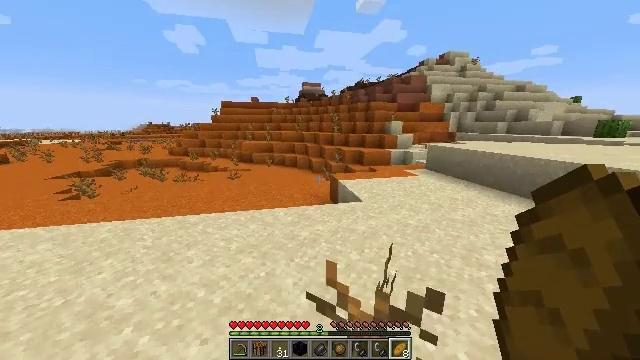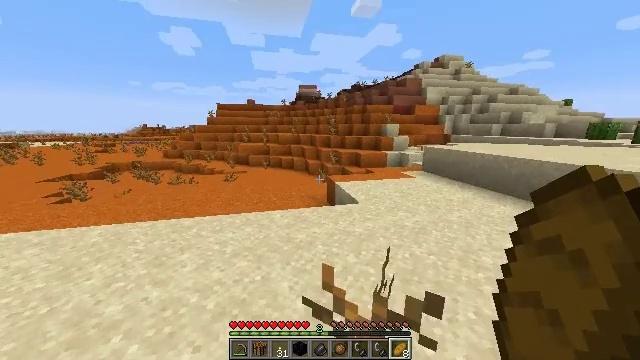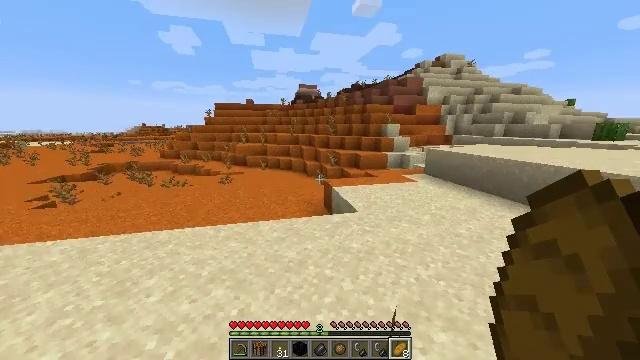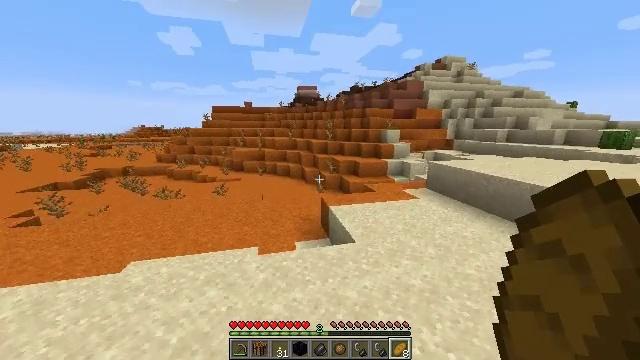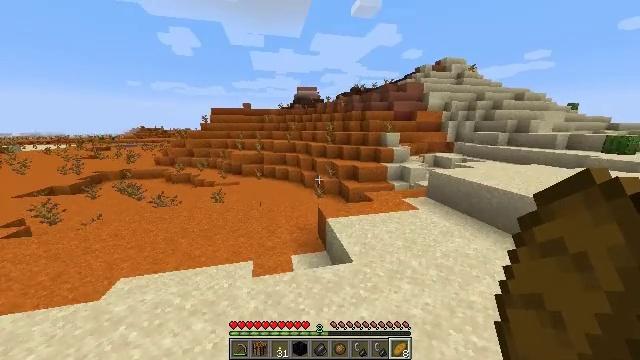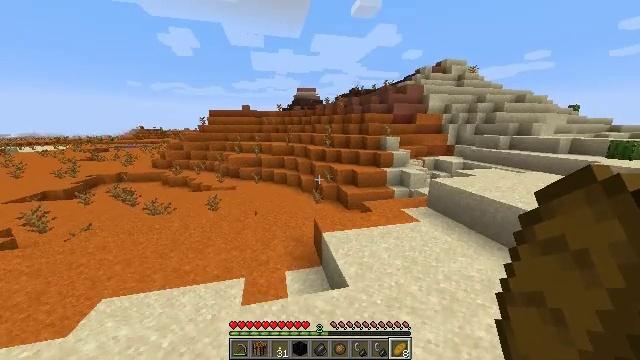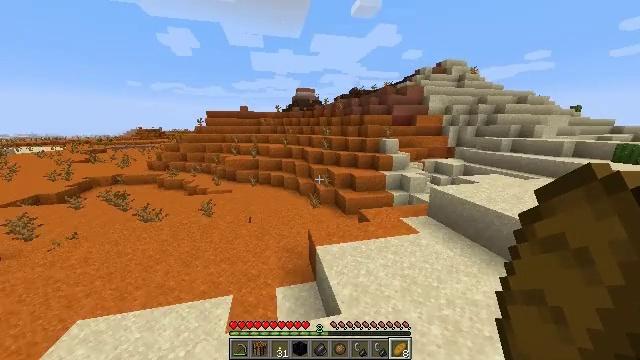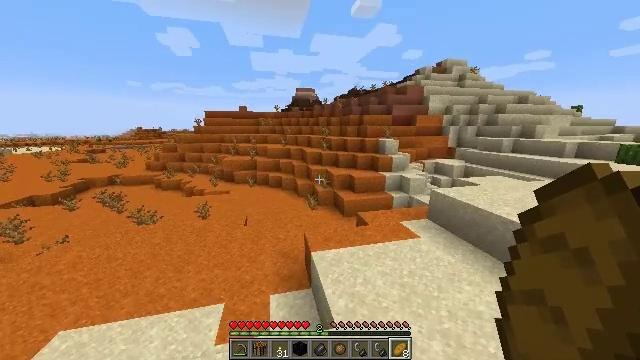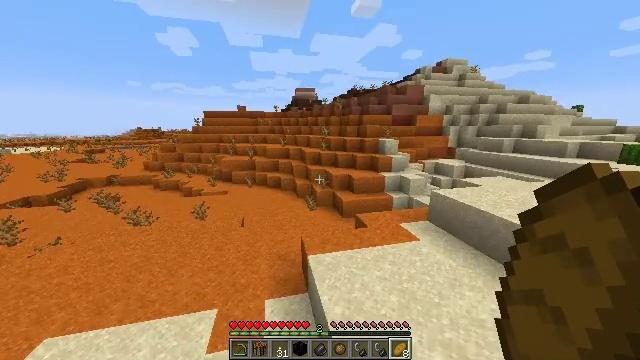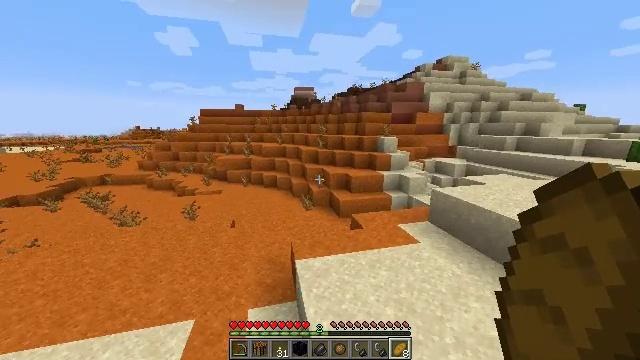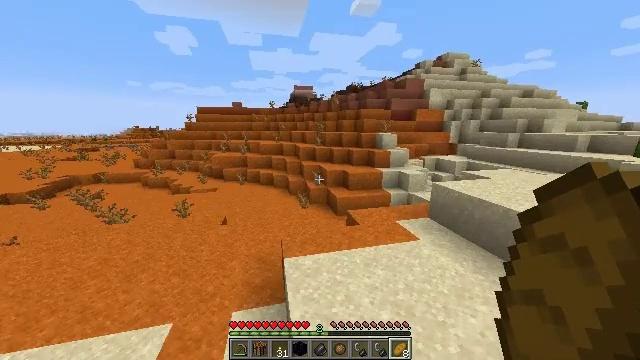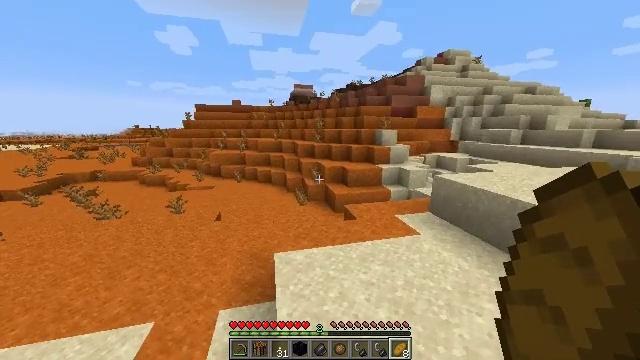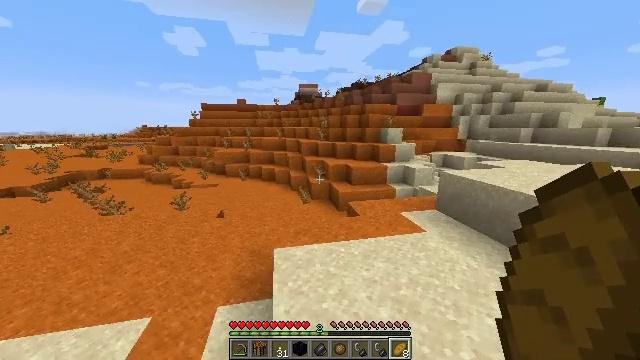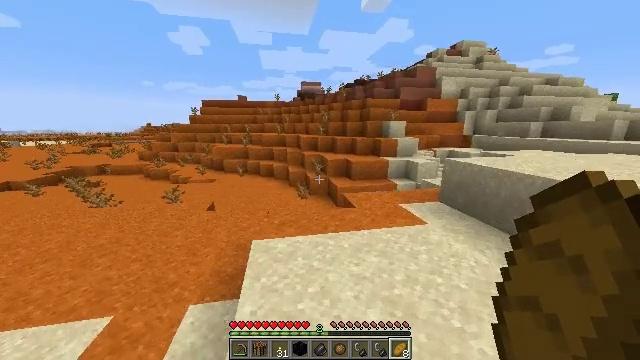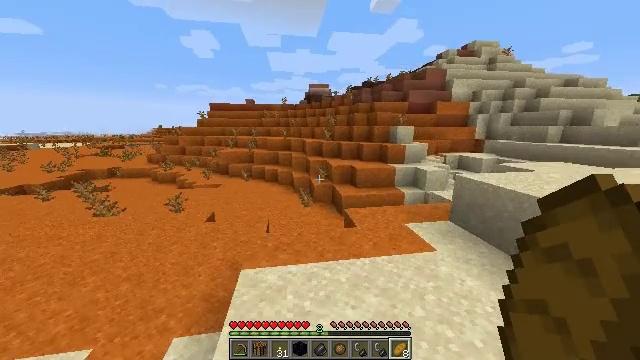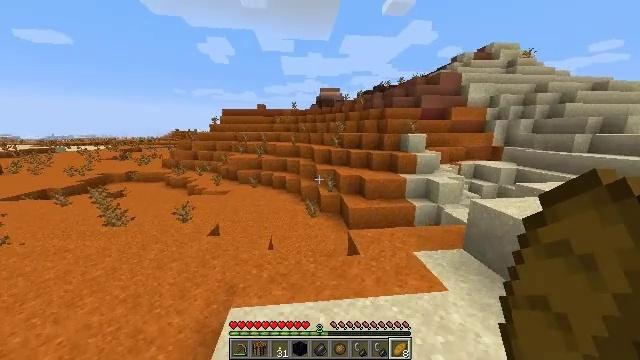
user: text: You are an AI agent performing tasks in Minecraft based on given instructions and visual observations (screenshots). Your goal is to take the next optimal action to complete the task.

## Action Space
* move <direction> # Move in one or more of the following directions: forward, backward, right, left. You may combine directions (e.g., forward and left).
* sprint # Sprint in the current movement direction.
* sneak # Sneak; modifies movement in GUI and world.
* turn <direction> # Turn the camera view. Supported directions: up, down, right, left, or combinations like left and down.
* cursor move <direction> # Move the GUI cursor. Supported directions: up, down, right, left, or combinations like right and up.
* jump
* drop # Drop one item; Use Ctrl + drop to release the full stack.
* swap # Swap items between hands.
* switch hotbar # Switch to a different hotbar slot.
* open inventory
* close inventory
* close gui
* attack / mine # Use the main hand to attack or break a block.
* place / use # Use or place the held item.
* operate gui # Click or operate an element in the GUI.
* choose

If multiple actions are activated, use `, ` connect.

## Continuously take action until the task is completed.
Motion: motion action
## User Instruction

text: Remove red sand to use for crafting or building.
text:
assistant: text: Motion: move forward and move right, sprint, jump
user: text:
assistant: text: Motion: move forward and move right, sprint, jump
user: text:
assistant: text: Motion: move forward and move right, sprint, jump
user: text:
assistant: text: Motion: move forward and move right, sprint, jump
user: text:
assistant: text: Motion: move forward and move right, sprint, jump
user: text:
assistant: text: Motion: move forward and move right, sprint, jump
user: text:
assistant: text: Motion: move forward and move right, sprint, jump
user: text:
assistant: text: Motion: move forward and move right, sprint, jump
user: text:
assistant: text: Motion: move forward and move right, sprint, jump
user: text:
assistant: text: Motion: move forward and move right, sprint, jump
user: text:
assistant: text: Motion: move forward and move right, sprint, jump
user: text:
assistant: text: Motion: move forward and move right, sprint, turn left, jump
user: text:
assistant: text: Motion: move forward and move right, sprint, jump
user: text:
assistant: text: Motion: move forward and move right, sprint, turn left, jump
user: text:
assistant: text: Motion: move forward and move right, sprint, turn left, jump
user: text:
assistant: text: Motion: move forward and move right, sprint, turn left, jump
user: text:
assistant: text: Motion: move forward and move right, sprint, turn left, jump
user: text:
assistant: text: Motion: move forward and move right, sprint, turn left, jump
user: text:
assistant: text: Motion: move forward and move right, sprint, turn left, jump
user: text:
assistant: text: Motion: move forward and move right, sprint, turn left, jump
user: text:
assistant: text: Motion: move forward and move right, sprint, turn left
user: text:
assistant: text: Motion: move forward and move right, sprint
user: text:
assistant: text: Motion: move forward and move right, sprint
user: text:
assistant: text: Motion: move forward and move right, sprint
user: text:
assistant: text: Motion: move forward and move right, sprint
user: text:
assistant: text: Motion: move forward and move right, sprint
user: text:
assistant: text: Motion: move forward and move right, sprint
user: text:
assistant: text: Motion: move forward and move right, sprint
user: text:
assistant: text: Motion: move forward, sprint
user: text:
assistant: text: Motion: move forward, sprint